Field crop: maize
Growth stage: 2
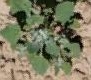
Species: chenopodium